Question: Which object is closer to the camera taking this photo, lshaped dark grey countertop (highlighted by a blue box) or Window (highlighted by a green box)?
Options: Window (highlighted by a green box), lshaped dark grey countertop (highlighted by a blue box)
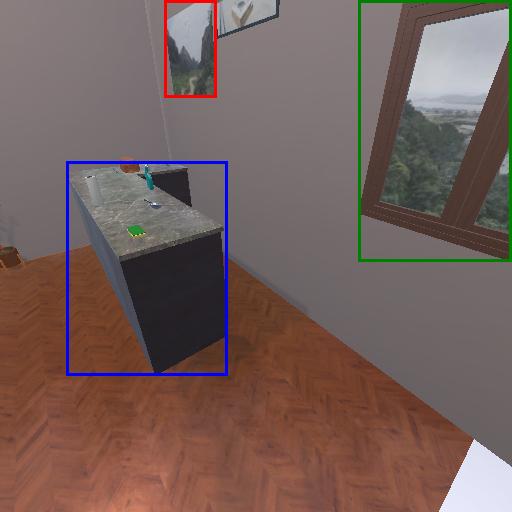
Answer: Window (highlighted by a green box)